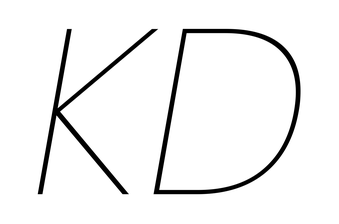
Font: Poppins-ThinItalic